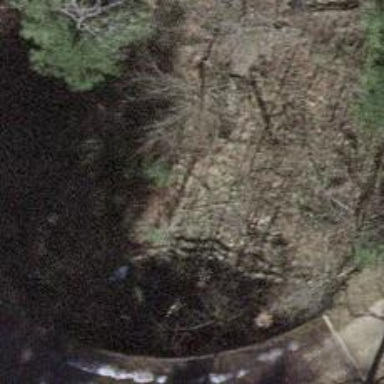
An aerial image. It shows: Culvert tunnel.